Aerial crown-view tile of a tropical tree (Barro Colorado Island, Panama), acquired 20250512:
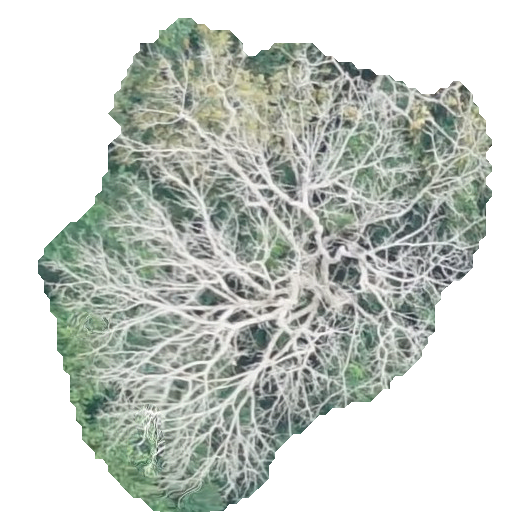
Species: Dipteryx oleifera
GBIF accepted scientific name: Dipteryx oleifera
Crown area: 217.21 m²